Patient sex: F
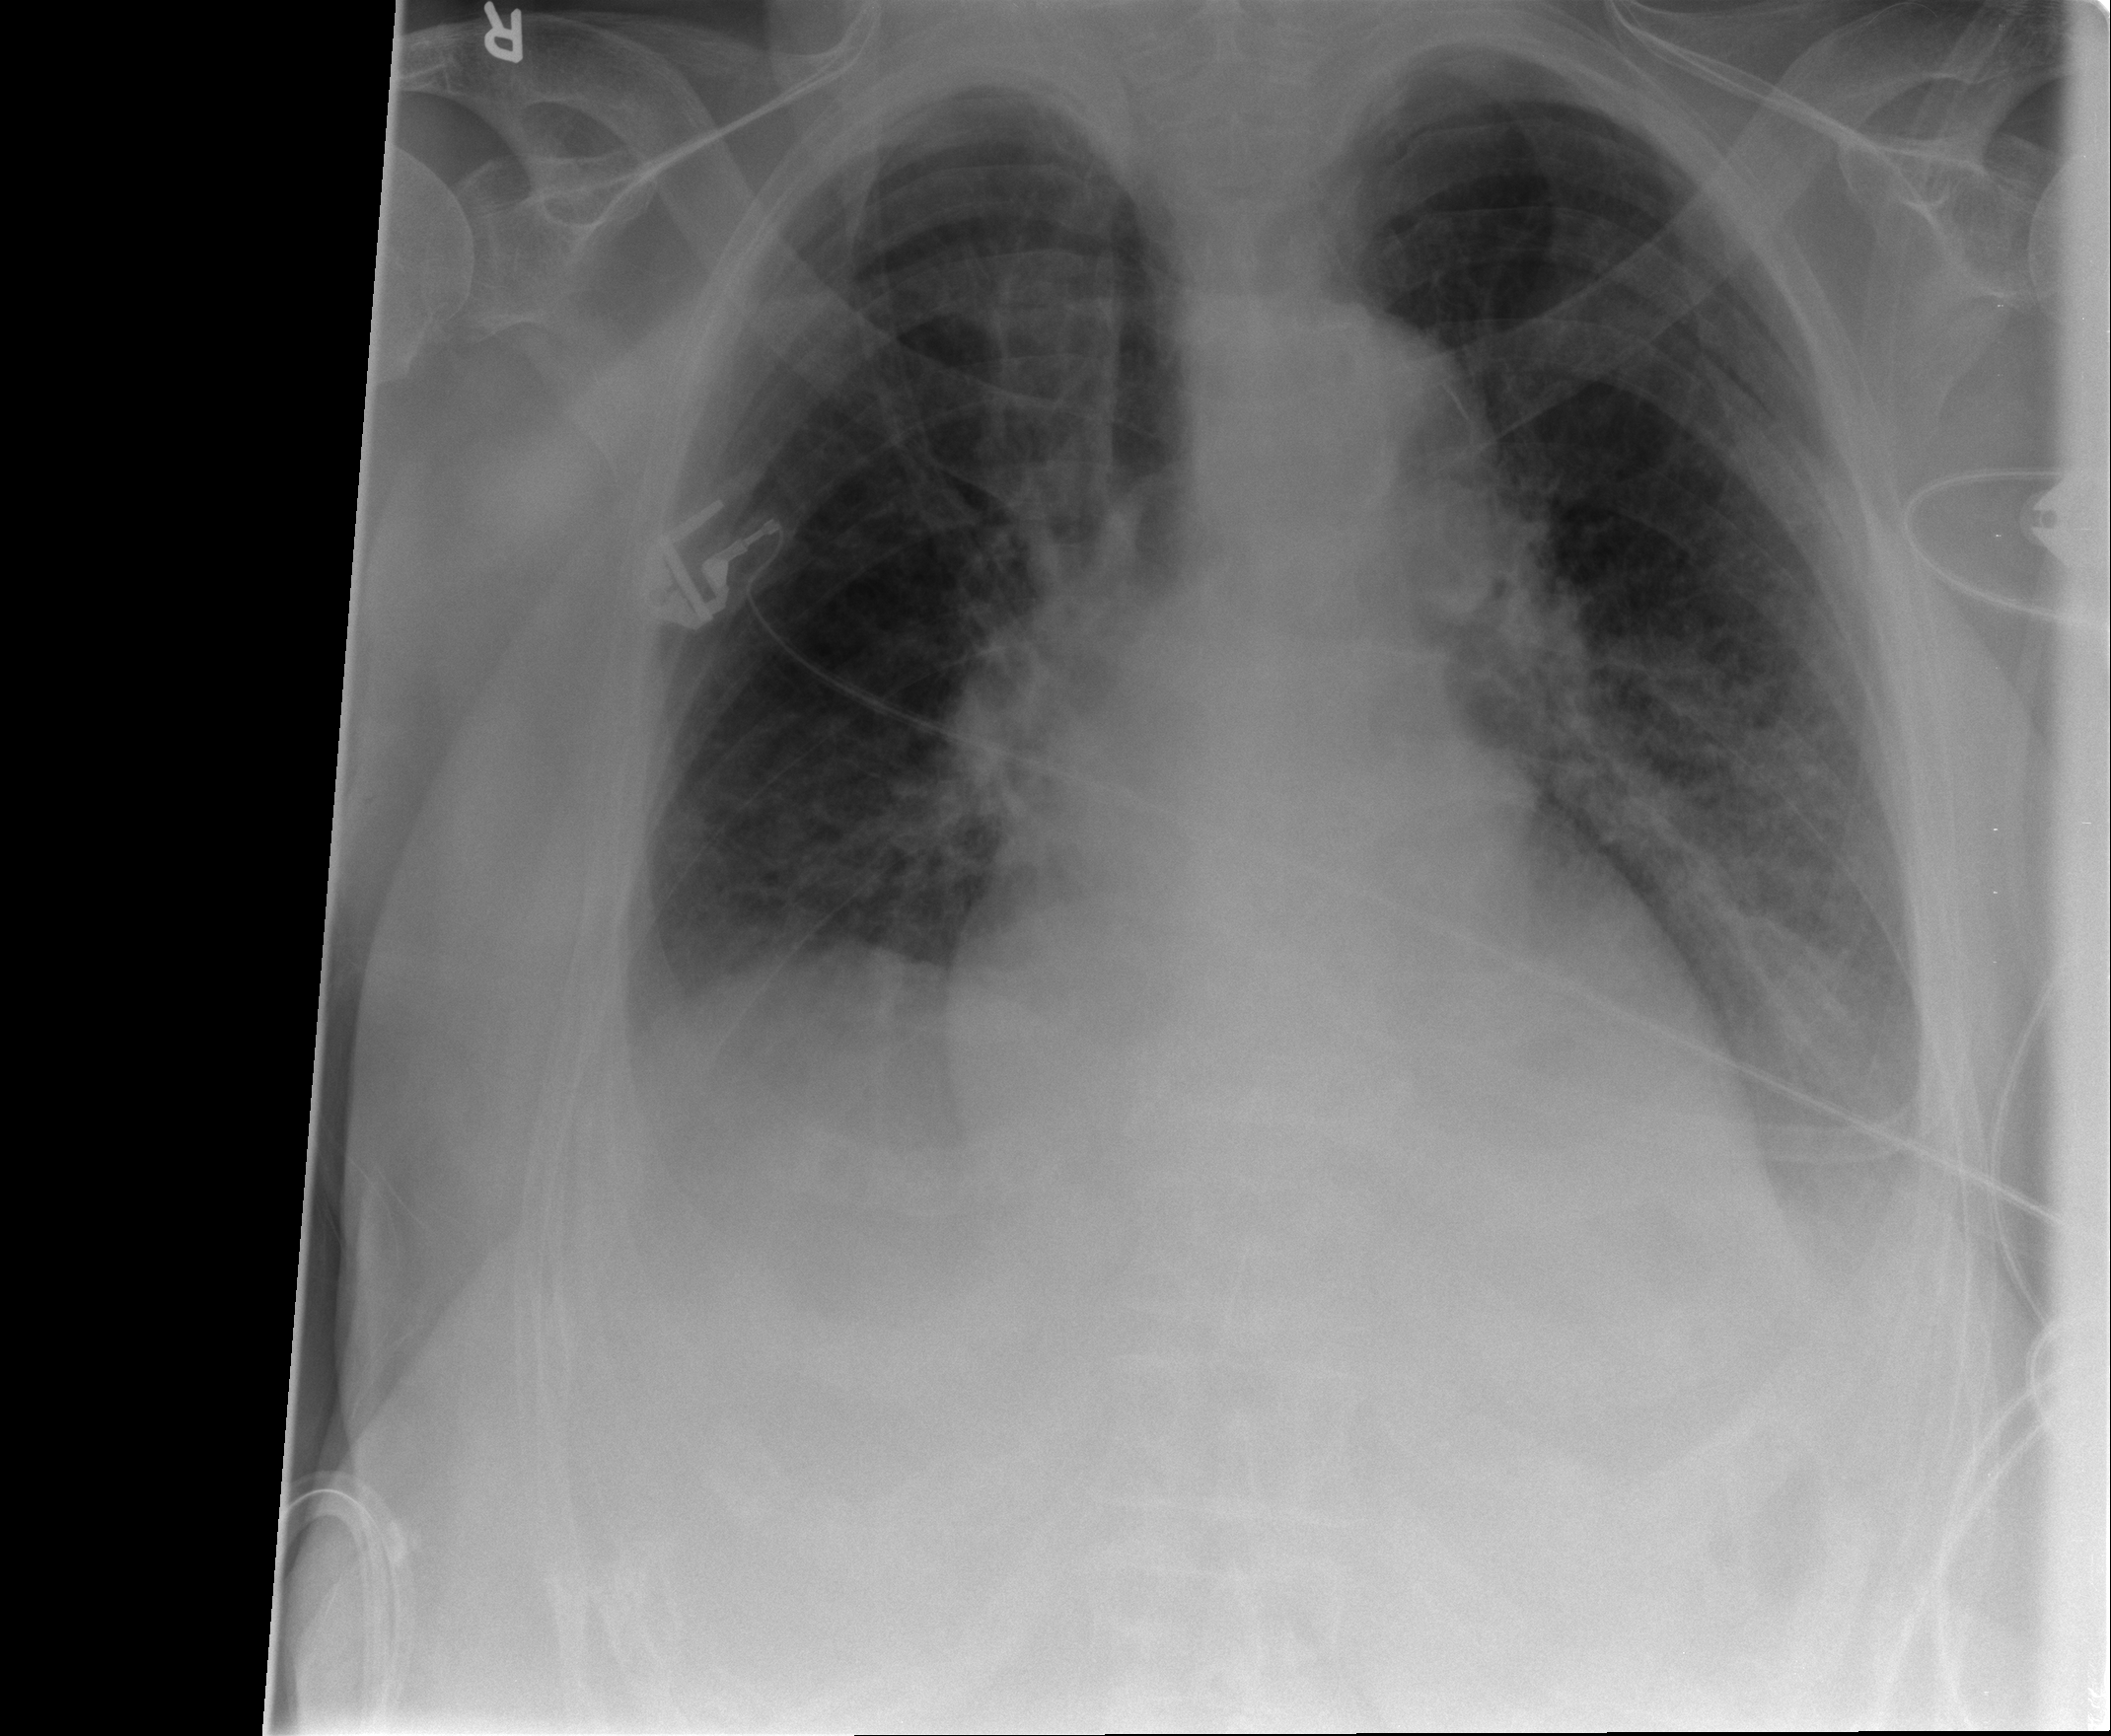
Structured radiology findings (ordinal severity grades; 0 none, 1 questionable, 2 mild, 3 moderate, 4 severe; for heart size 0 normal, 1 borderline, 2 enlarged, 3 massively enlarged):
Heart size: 0
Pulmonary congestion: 2
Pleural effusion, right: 1
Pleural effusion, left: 1
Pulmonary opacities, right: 2
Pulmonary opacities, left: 2
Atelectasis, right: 2
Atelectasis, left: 2